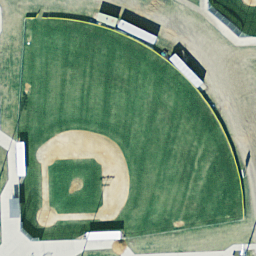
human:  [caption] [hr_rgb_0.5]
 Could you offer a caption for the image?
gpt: It is a new baseball diamond with stands sorrounded .

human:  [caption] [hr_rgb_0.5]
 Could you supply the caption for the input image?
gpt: This is a baseball diamond .

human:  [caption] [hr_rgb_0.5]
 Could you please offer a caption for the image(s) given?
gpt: A regular baseball diamond compose of manicured lawns and sand .

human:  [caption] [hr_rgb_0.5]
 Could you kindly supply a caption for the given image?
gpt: It is a regular baseball diamond .

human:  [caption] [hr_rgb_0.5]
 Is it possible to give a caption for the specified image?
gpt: A regular baseball diamond compose of manicured lawns and sand .